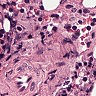
Metastatic tissue present: no